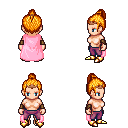
a pixel art fantasy rpg character, female body template, human, light skin, pink cape, magenta pants, light blonde short topknot hairstyle, bronze tiara, cloth bracers, gold boots, four views (front, back, left, right), 2x2 character sprite sheet, small pixel art, hard edges, no anti-aliasing